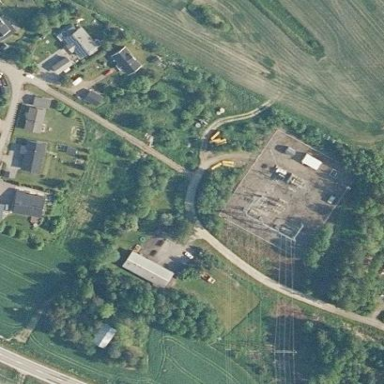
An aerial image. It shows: Outdoor power substation surrounded by fence. The substation operates at the distribution level.